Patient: sex M, age 72
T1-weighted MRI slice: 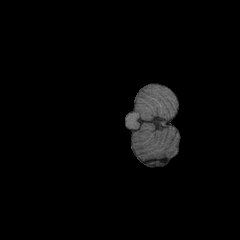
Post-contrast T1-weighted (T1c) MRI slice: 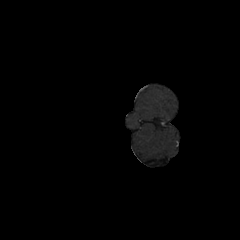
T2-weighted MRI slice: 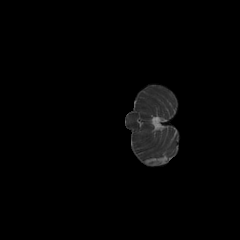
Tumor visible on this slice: no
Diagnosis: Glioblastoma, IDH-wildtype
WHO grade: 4